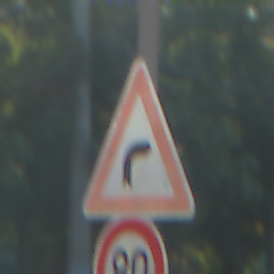
Verkehrszeichen: KurveRechts
Zusatzzeichen unten: Geschwindigkeit80
Umgebung: Outdoor, Urban
Tageszeit: MorningAfternoon
Wetter: Clear
Licht: Natural
Jahreszeit: NotSpecified
Kontrast: HighContrast